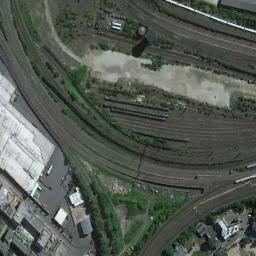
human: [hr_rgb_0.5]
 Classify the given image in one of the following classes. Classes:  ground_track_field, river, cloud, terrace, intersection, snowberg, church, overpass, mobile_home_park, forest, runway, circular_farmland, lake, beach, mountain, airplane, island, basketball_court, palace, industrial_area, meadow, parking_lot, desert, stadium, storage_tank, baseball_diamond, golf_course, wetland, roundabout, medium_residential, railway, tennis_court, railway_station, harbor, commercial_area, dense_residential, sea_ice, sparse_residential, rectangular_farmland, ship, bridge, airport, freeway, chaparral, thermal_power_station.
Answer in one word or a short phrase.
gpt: railway